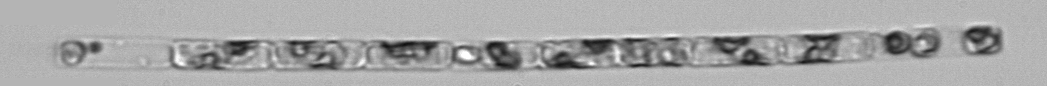
Label: Guinardia_delicatula_TAG_internal_parasite